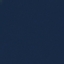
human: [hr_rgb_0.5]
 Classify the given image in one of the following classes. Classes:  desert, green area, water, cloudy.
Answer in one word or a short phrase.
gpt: water